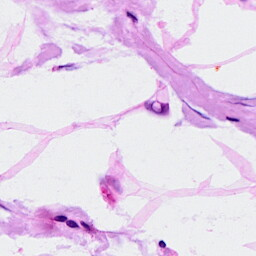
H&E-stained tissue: Breast